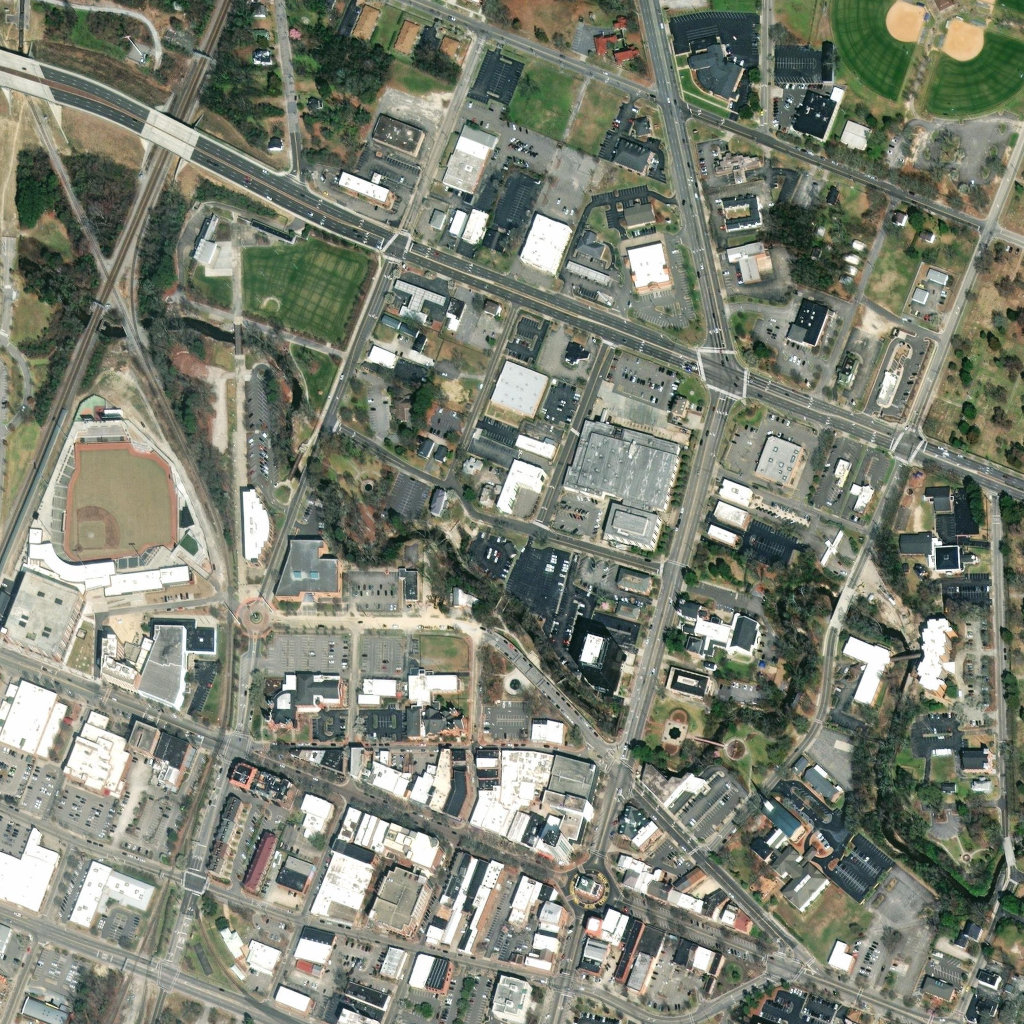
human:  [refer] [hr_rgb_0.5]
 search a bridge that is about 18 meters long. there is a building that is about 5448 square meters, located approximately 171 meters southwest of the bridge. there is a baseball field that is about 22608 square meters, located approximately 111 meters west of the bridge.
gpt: <box>[[29, 45, 30, 47, 0]]</box>